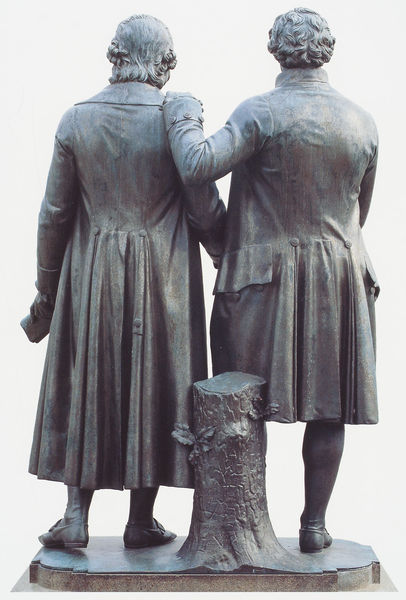
Titel: Goethe-Schiller-Denkmal als Doppelstandbild
Künstler: Ernst Rietschel
Standort: Weimar (EU - D - Thüringen)
Schlagwörter: baum, hand, mann, menschen, frisur, haar, männer, rücken, arm, falten, mensch, sockel, gelehrte, baumstamm, stamm, haare, mantel, personen, locken, schulter, skulptur, statue, rückenansicht, dichter, bronze, plastik, knöpfe, foto, buch, denkmal, rückseite, weimar, jacken, schiller, mäntel, tasche, rückenfiguren, rückansicht, statuen, plateau, brüder, goethe, guss, stumpf, baumstumpf, freunde, grimm, mönner, trenchcoat, echt